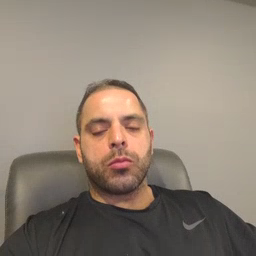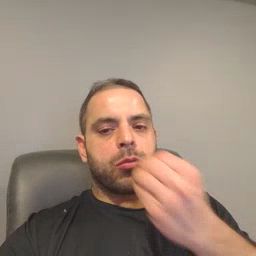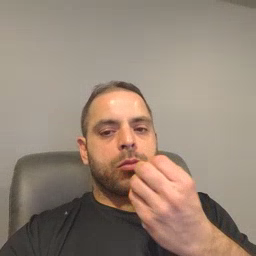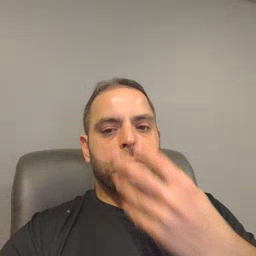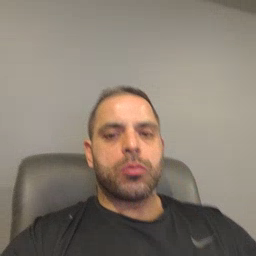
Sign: snack